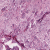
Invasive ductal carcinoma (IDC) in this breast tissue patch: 0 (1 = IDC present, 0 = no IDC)